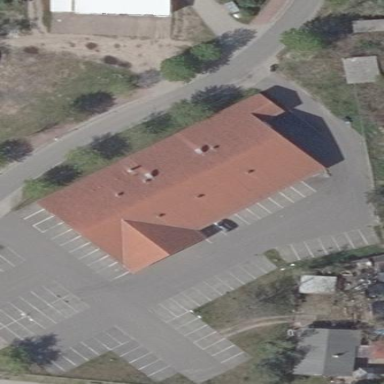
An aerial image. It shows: Parking area with surface.